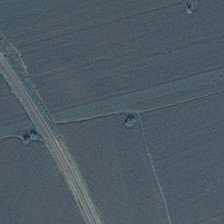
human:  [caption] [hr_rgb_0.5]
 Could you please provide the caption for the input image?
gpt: a road is in a piece of green farmland .

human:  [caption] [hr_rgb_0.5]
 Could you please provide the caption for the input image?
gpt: a road is in a piece of green farmland .

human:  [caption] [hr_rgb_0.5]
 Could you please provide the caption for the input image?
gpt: a road is in a piece of green farmland .

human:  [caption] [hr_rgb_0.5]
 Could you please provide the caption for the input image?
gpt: a road is in a piece of green farmland .

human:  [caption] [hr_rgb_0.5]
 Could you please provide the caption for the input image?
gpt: a road is in a piece of green farmland .